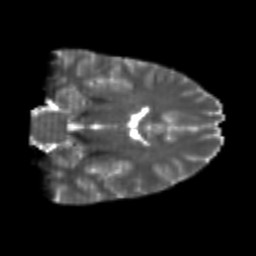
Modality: T2w
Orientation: coronal
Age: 20
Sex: male
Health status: healthy
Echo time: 0.074 s